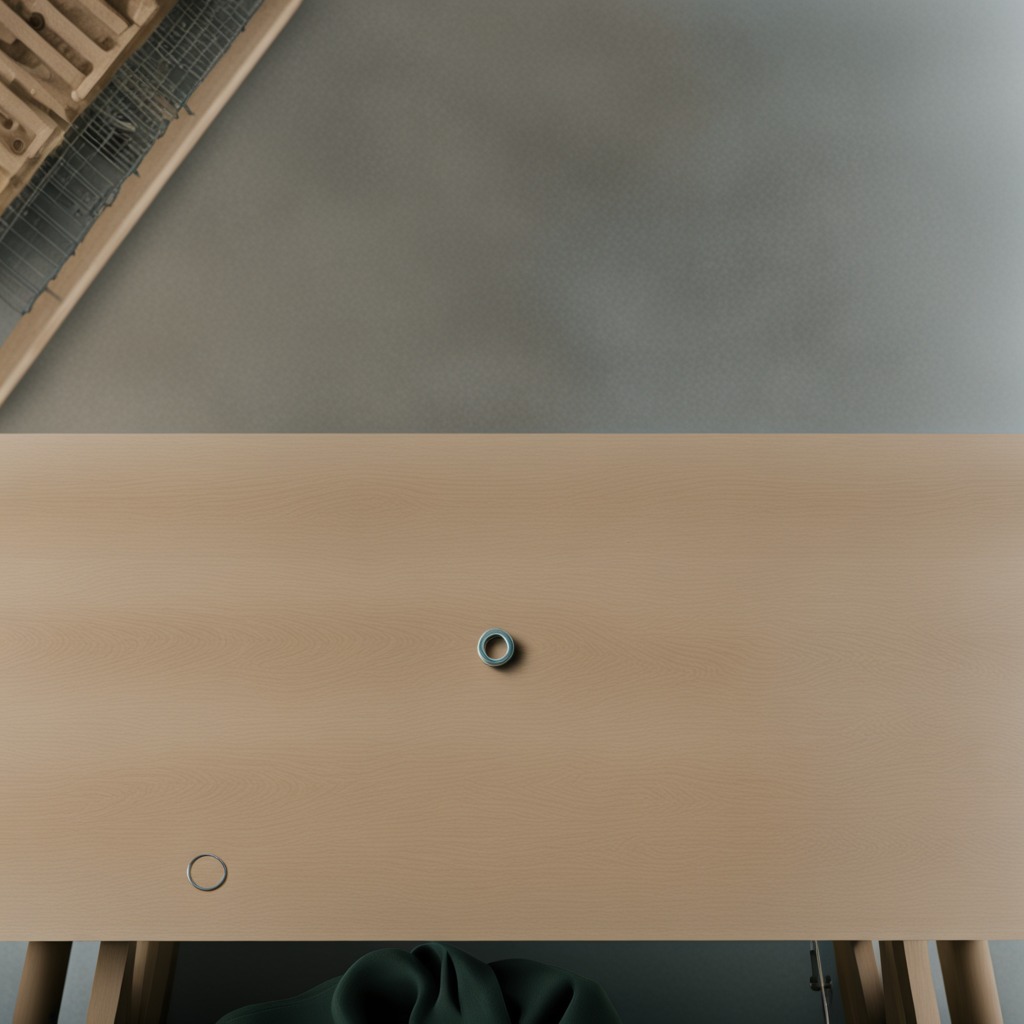
A flat metal washer lies on the workbench inside a coastal fishing gear workshop.